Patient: sex M, age 75
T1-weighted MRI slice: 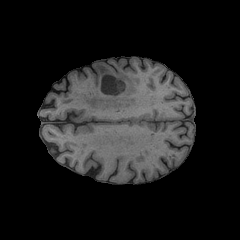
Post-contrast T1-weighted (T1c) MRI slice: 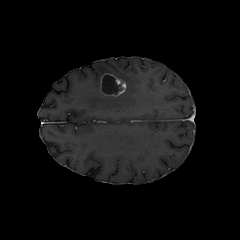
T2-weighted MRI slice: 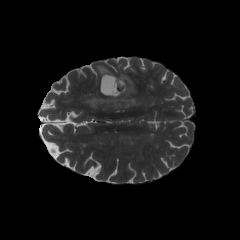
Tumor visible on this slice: yes
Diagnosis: Glioblastoma, IDH-wildtype
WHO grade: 4